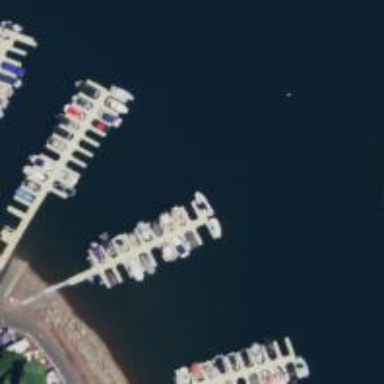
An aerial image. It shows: Man-made pier.